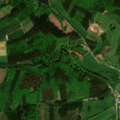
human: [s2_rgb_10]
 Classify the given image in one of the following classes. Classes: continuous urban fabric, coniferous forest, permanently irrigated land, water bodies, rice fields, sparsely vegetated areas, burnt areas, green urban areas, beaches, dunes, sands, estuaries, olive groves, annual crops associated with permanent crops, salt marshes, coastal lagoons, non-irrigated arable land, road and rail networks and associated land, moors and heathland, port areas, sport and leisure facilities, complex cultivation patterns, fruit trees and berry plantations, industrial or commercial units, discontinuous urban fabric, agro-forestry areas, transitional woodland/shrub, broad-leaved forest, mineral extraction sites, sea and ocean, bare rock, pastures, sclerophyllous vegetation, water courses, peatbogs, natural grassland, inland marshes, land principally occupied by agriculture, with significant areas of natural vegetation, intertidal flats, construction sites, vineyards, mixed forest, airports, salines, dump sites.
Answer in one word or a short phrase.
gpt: land principally occupied by agriculture, with significant areas of natural vegetation, broad-leaved forest, coniferous forest